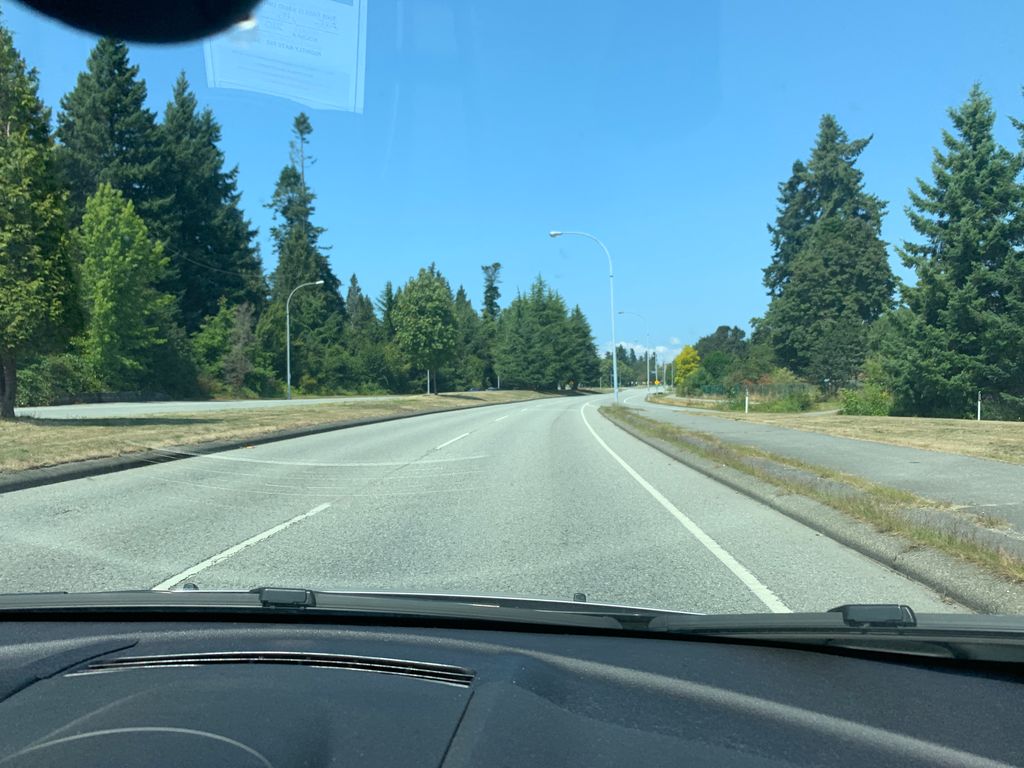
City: vancouver